Question: I'm currently a novice in java and I'm looking for some help if you don't mind.
Beforehand, I'm sorry about the Google Drive links, my popularity didn't allow me to post pictures.
First of all, I know that other posts on this topic already exists but I didn't manage to find a proper answer.
My aim is to use a GridBagLayout to obtain something like this: <URL>
I use JLabel for the texts areas and the grid is a grid of JButton .
'''
private String stateText = new String("STATE TEXT");
private String messageText = new String("MESSAGE TEXT");
BUTTONS = new JButton[3][3];
'''
I created the , the and the :
'''
JPanel content = new JPanel();
content.setPreferredSize(new Dimension(200,150));
content.setLayout(new GridBagLayout());
GridBagConstraints gbc = new GridBagConstraints();
'''
Then I :
'''
gbc.gridx = 0;
gbc.gridy = 0;
'''
And I began to :
'''
stateField.setText(stateText);
stateField.setPreferredSize(new Dimension(50, 50));
stateField.setBorder(BorderFactory.createLineBorder(Color.cyan));
//la taille en hauteur et en largeur
gbc.gridheight = 1;
gbc.gridwidth = 1;
content.add(stateField, gbc);
messageField.setText(messageText);
messageField.setPreferredSize(new Dimension(50, 100));
messageField.setBorder(BorderFactory.createLineBorder(Color.cyan));
gbc.gridx = 0;
gbc.gridy = 1;
gbc.gridwidth = 1;
gbc.gridheight = 2;
//Celle-ci indique que la cellule se replique de facon verticale
gbc.fill = GridBagConstraints.VERTICAL;
content.add(messageField, gbc);
'''
with messageText and stateText, .
My problem is that I used 2 'for' in order to place my BUTTONS[3][3] like this:
'''
for(int i=1; i<4; i++)
for(int j=0; j<3; j++)
{
gbc.gridy = j;
gbc.gridx = i;
gbc.gridheight=j+1;
gbc.gridwidth=i+1;
if(i==3)
{
gbc.gridwidth = GridBagConstraints.REMAINDER;
}
if(j==2)
{
gbc.gridheight = GridBagConstraints.REMAINDER;
}
gbc.gridy = j-1;
gbc.gridx = i-1;
content.add(BUTTONS[i-1][j], gbc);
}
'''
In the end, the result wasn't the one expected, indeed, the execution gave me this:
<URL>

Could you please tell me where I'm wrong?
If there is a better way to do it?
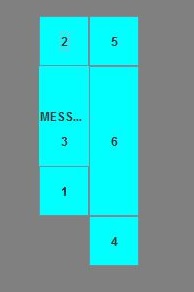
Answer: You have a bug in this code:
'''
gbc.gridy = j-1;
gbc.gridx = i-1;
content.add(BUTTONS[i-1][j], gbc);
'''
gridy is getting set to -1 for some buttons. (whenever j = 0)
Also it is not clear to me whether you want the 3x3 buttons to form a grid of equal sizes or you want special sizes for some buttons.
If you want 3x3 buttons to be of same sizes. It will be simpler to construct another JPanel with GridLayout(3,3) where you add those buttons. Then you can add the new JPanel to your main panel in one shot.